Question: Is any possible to create global activeX control? On this case I have textbox on "sample" sheet. On another sheet i want to add text, to this textbox. I tried initiate this control on module:
'''
Public Sub log()
'code
End Sub
'''
but...

The pseudocode is like that
'''
Sheet1 (on this sheet I have control)
Sheet2 log.TEXT = "something"
'''
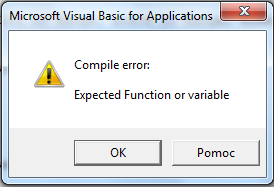
Answer: Suppose that you have on '"sample"' sheet textbox control with name '"Log"'.
To change its text anywhere in code just use following line:
'''
ThisWorkbook.Worksheets("sample").OLEObjects("Log").Object.Text = "Something"
'''